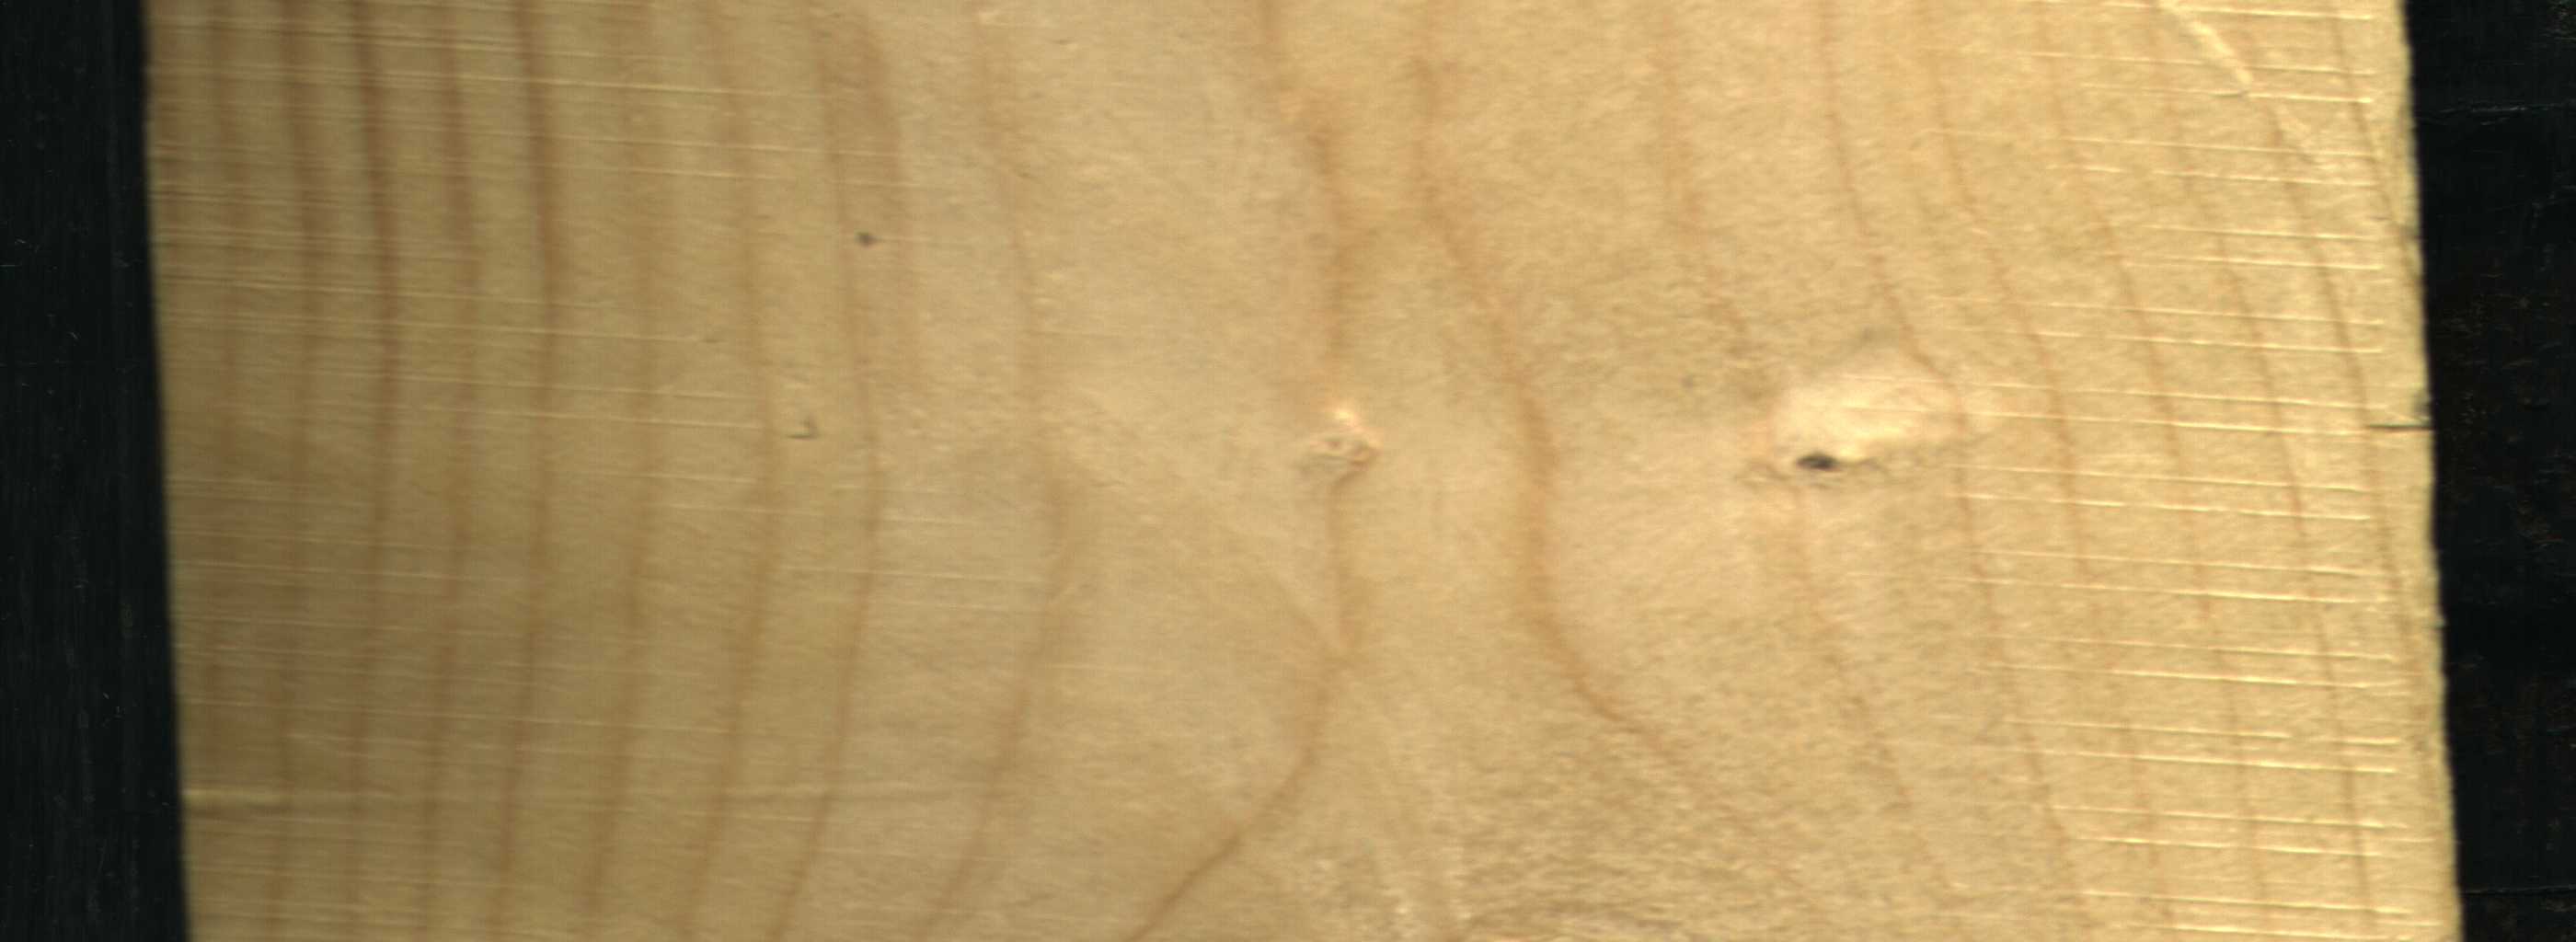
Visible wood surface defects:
Live_Knot